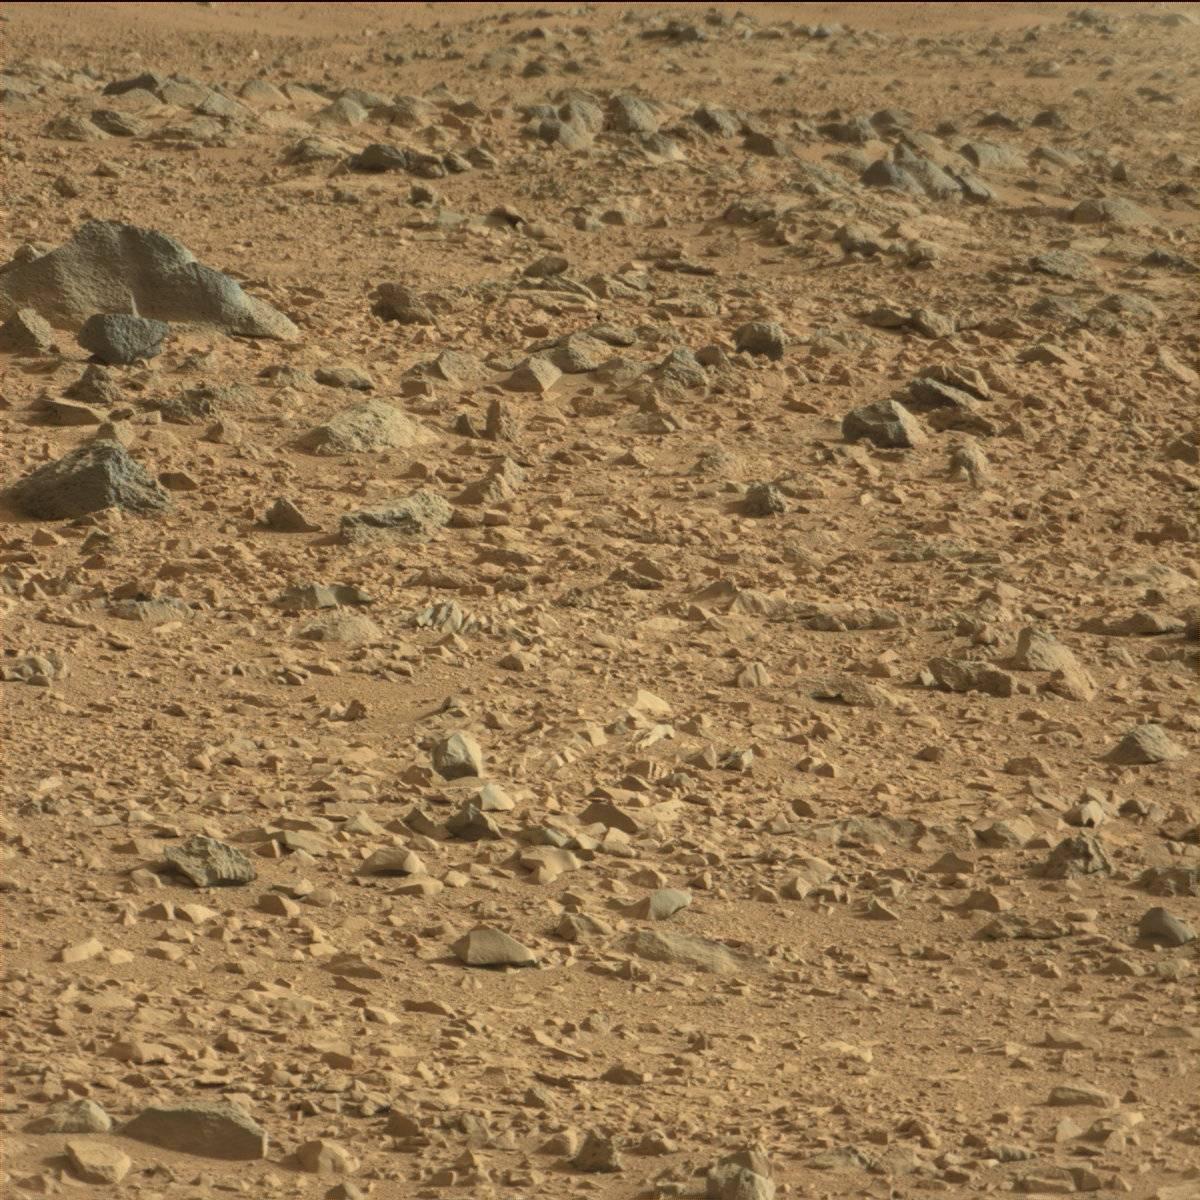
Terrain classes present: Bedrock, Rock, Sand / Soil